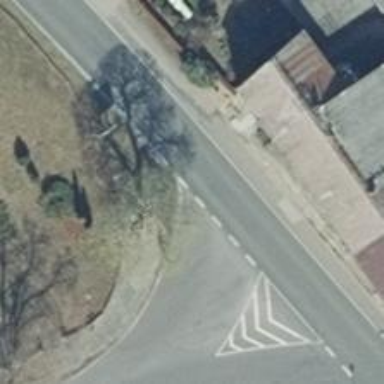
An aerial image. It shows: Secondary road with asphalt surface.